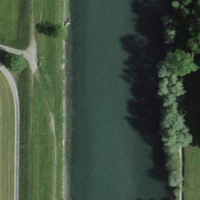
EUNIS habitat code: 15
Species observed at this site:
Filipendula ulmaria